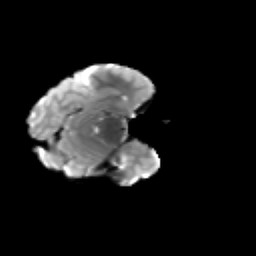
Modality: T2w
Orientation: axial
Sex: male
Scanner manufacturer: siemens
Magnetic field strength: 3 T
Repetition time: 5 s
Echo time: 0.071 s